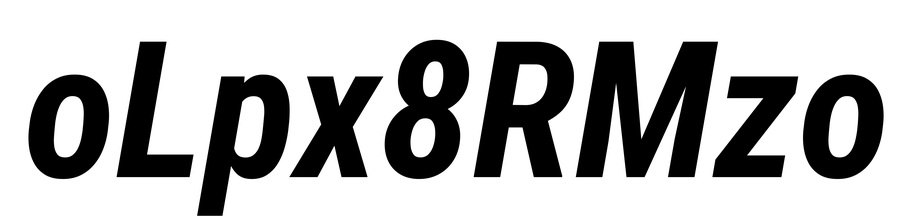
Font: Roboto-Italic_Condensed_Bold_Italic